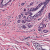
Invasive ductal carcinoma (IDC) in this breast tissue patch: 0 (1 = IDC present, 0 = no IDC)